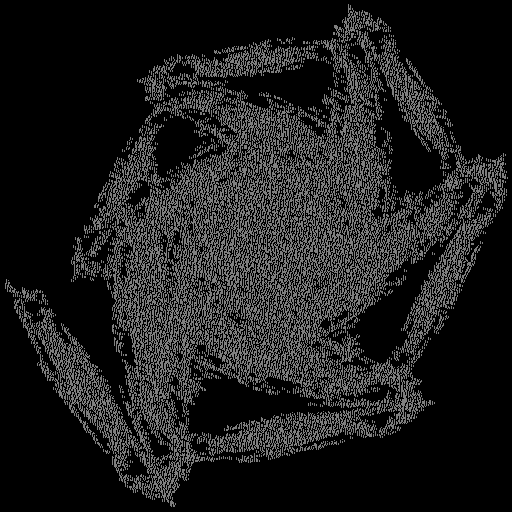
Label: morningglory